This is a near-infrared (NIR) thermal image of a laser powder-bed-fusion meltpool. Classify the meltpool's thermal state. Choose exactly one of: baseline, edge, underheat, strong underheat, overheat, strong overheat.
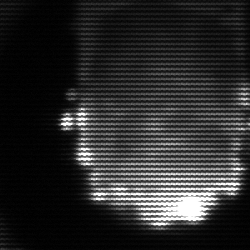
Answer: baseline